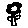
Label: flower